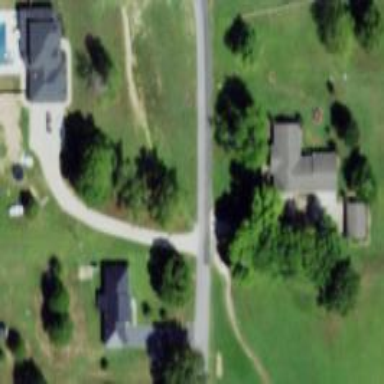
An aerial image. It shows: Driveway.